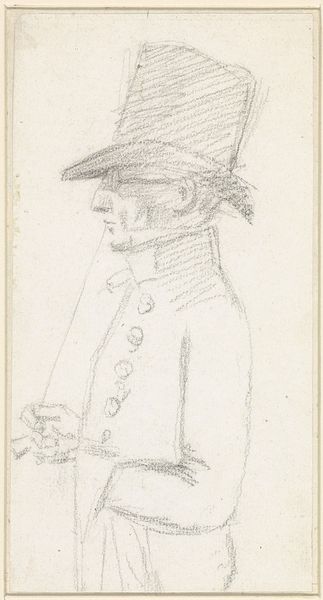
Titel: Portret van Hendrik de Flines en profiel met hoed en bril
Standort: Amsterdam
Institution: Rijksmuseum
Schlagwörter: hat, napoleon, sword, white, black, collar, face, gray, hair, nose, old, portrait, sleeve, hand, profile, man, ear, male, suit, uniform, side, drawing, black and white, shadow, chin, coat, mouth, buttons, glasses, sketch, walking, jacket, temple, pocket, pencil, shading, shade, gentleman, smoking, tan, standing, scribble, faded, monocle, spectacles, silhouette, cuff, cuffs, framed, pipe, grayscale, hidden, line drawing, quick sketch, cheekbones, suite, lens, pencil sketch, concealed, leiutenant